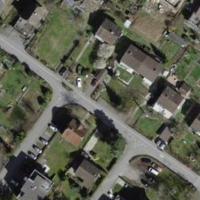
EUNIS habitat code: 54
Species observed at this site:
Chelidonium majus
Nicandra physalodes